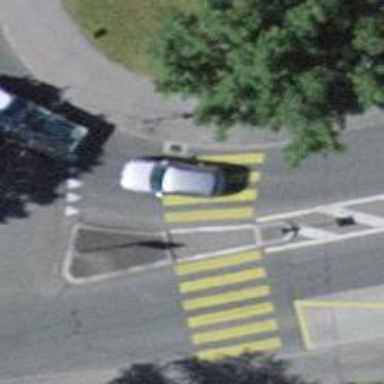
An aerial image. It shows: Uncontrolled zebra crossing with notable zebra markings.